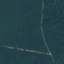
Land use / land cover class: Forest